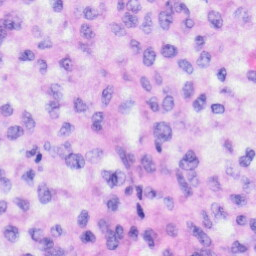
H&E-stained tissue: Liver